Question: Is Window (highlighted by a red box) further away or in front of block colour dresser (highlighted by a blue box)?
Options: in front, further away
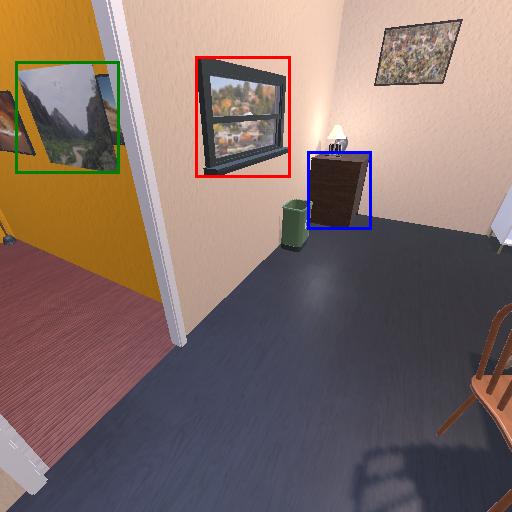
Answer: in front